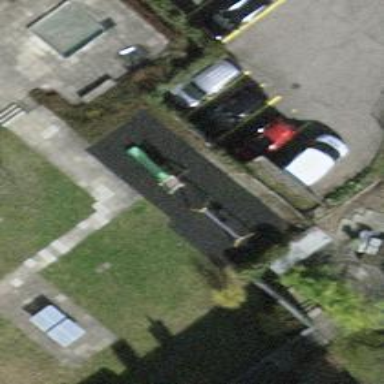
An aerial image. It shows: Playground with slide.